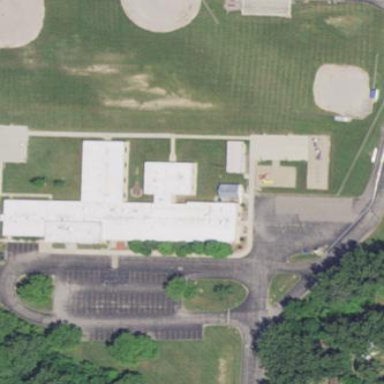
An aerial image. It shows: School building.